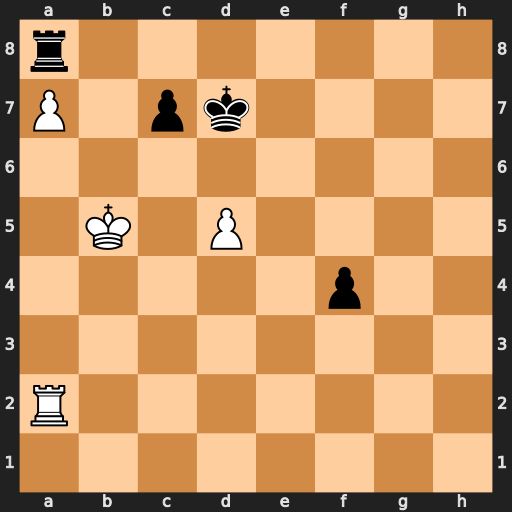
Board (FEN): r7/P1pk4/8/1K1P4/5p2/8/R7/8
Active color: w
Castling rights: -
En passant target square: -
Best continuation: Ka6 Kd6 Rd2